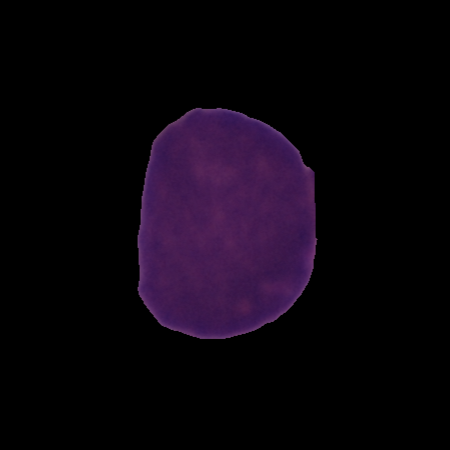
Label: cancer